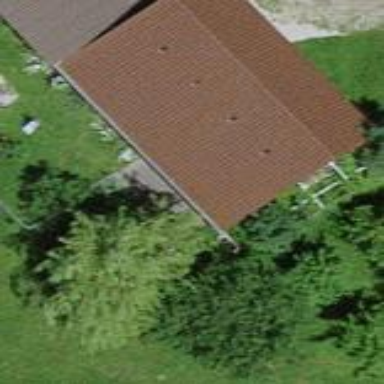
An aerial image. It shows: Barn.